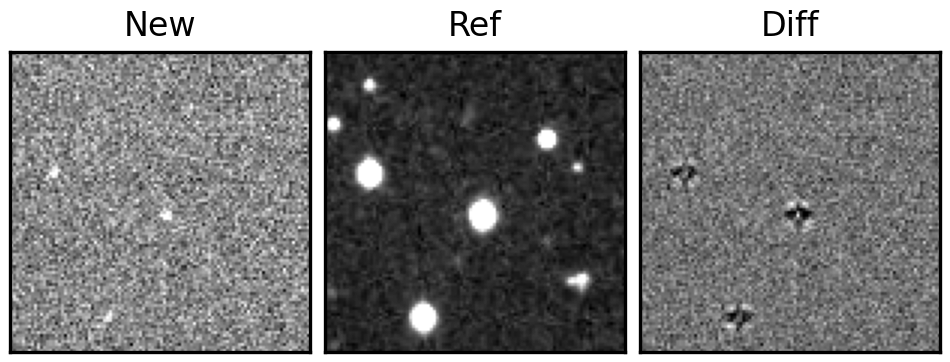
Label: bogus